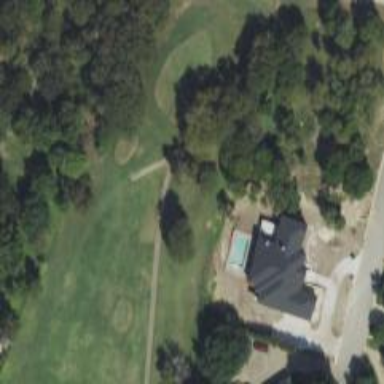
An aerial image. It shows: Path used for both walking and golf.